Question: <URL>I want to summarize the student's clearance status into a single result using join query. tbl_student and tbl_trns_clr
example if all office status is Cleared then remarks is Cleared
else if one office is not cleared then remark is Not Cleared

'''
SELECT *
FROM 'tbl_student' as A join
'tbl_trns_clr' as B
on B.EDP = A.EDP AND
CASE WHEN (SELECT COUNT(*)
FROM tbl_trns_clr
WHERE B.clr_status = 'Not Cleared' AND A.EDP = B.EDP
) = 0 THEN 'Cleared'
END) as clr_status
'''
and I wanna make it appear like the Table UI
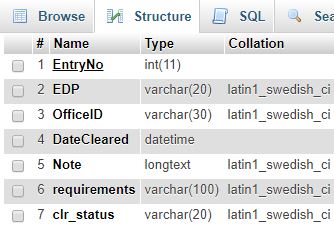
Answer: You seem to just want a scalar expression in the 'SELECT', not an explicit 'JOIN':
'''
SELECT s.*,
(CASE WHEN EXISTS (SELECT 1
FROM tbl_trns_clr c
WHERE c.clr_status = 'Not Cleared' AND
c.EDP = s.EDP
)
THEN 'Cleared' ELSE 'Not Cleared'
END) as clr_status
FROM 'tbl_student' s;
'''
Notes:
- 'A''B'- 'COUNT(*)''NOT EXISTS'